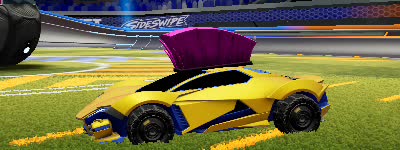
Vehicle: werewolf